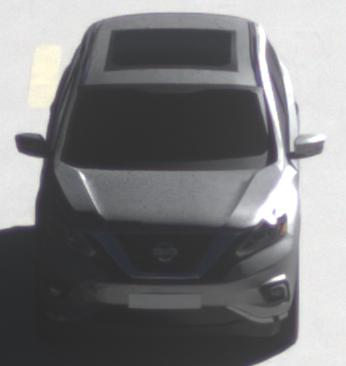
Make: Nissan
Model: Murano
Detailed model: Gen. 3 Z52
Model produced from: 2015
Doors: 5
Color: gray
Road condition: dry road
Daytime: morning or afternoon
Contrast: high contrast